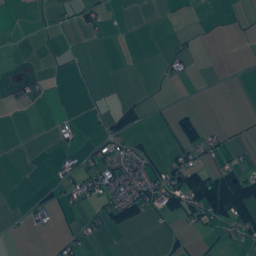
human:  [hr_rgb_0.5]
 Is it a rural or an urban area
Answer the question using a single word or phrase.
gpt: urban

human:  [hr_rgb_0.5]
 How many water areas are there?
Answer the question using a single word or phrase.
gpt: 32

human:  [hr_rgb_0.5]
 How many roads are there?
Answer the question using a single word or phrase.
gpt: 117

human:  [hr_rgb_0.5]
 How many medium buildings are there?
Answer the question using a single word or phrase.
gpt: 13

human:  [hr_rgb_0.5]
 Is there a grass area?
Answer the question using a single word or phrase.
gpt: yes

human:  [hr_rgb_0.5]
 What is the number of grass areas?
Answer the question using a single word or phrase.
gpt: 338

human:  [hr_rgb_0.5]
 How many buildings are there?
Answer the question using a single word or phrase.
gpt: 777

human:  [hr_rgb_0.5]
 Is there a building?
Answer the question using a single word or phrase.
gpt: yes

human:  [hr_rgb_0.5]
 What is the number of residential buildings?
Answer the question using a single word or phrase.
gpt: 769

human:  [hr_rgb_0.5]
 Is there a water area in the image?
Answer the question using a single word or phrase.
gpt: yes

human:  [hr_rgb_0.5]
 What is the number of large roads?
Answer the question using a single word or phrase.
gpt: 0

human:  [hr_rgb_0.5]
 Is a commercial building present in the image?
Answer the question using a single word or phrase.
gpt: yes

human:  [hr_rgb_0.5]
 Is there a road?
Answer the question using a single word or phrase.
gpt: yes

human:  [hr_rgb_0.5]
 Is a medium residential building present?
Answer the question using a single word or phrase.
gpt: yes

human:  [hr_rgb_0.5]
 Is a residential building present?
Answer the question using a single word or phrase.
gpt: yes

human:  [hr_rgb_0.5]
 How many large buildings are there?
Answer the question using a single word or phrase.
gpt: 0

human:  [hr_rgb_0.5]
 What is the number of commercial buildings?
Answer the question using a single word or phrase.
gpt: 6

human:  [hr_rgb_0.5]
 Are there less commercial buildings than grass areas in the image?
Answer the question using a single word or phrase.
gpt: yes

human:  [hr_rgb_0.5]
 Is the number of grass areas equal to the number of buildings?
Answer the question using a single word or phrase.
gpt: no

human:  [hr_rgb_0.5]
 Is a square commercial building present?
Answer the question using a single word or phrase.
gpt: no

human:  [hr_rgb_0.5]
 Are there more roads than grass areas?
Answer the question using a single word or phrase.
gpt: no

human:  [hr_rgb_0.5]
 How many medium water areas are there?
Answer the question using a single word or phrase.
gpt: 10

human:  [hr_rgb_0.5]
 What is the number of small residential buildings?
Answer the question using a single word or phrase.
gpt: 756

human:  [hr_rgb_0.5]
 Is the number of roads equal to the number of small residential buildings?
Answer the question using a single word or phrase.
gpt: no

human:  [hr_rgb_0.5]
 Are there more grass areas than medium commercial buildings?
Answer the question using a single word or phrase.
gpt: yes

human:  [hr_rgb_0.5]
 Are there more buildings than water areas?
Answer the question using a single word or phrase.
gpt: yes

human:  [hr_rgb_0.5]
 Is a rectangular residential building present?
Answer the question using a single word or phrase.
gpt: yes

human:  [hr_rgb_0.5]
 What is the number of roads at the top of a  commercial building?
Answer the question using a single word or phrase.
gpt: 105

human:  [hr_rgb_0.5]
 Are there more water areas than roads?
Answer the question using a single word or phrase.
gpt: no

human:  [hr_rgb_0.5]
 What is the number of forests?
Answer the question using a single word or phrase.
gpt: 88

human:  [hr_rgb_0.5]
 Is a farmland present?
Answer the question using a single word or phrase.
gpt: yes

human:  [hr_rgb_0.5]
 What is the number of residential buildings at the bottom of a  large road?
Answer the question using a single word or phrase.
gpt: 0

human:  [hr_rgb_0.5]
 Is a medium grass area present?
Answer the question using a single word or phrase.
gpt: yes

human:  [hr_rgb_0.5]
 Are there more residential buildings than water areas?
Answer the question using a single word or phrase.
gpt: yes

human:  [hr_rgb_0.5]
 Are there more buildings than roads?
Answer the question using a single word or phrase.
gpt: yes

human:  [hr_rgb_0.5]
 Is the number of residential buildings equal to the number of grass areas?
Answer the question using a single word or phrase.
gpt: no

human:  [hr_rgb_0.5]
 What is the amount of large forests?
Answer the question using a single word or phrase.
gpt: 34

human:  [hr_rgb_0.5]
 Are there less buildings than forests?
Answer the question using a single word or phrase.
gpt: no

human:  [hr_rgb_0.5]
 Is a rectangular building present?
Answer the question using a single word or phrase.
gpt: yes

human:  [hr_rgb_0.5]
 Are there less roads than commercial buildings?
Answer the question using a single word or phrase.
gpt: no

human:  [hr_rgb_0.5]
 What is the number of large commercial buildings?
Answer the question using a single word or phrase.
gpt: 0

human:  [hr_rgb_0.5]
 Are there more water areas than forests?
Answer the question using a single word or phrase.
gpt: no

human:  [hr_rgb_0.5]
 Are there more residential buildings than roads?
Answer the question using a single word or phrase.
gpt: yes

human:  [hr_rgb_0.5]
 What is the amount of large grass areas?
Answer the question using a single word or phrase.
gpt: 247

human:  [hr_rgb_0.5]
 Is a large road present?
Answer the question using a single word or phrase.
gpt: no

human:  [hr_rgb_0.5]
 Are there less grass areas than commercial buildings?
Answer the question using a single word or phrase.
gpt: no

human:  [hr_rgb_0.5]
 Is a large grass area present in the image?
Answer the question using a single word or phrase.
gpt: yes

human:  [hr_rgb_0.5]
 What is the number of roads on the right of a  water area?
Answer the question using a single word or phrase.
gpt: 113

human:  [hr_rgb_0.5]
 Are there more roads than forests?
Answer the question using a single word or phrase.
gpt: yes

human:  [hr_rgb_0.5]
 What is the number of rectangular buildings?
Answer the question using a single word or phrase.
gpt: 413

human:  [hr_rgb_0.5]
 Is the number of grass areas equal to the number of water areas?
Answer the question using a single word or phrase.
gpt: no

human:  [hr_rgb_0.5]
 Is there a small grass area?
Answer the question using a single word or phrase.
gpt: yes

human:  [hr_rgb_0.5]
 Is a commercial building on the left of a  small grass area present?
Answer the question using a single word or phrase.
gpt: yes

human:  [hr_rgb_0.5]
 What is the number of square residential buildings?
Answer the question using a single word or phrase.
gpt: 3

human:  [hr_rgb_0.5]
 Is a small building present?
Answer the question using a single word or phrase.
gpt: yes

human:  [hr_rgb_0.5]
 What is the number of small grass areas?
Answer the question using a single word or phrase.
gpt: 35

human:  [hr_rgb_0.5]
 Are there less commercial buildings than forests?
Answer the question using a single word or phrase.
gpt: yes

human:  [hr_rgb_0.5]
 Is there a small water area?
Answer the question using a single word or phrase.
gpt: yes

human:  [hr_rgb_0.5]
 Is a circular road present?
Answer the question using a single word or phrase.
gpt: no

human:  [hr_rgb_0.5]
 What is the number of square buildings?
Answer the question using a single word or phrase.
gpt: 3

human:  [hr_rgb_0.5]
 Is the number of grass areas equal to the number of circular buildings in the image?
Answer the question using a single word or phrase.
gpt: no

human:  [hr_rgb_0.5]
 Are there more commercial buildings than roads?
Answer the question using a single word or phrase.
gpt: no

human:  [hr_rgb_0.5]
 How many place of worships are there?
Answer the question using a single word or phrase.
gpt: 2

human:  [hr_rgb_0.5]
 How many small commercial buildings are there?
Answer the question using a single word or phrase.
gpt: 6